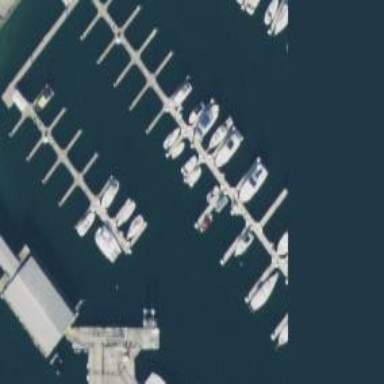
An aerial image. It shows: Pier with mooring facilities.